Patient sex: F
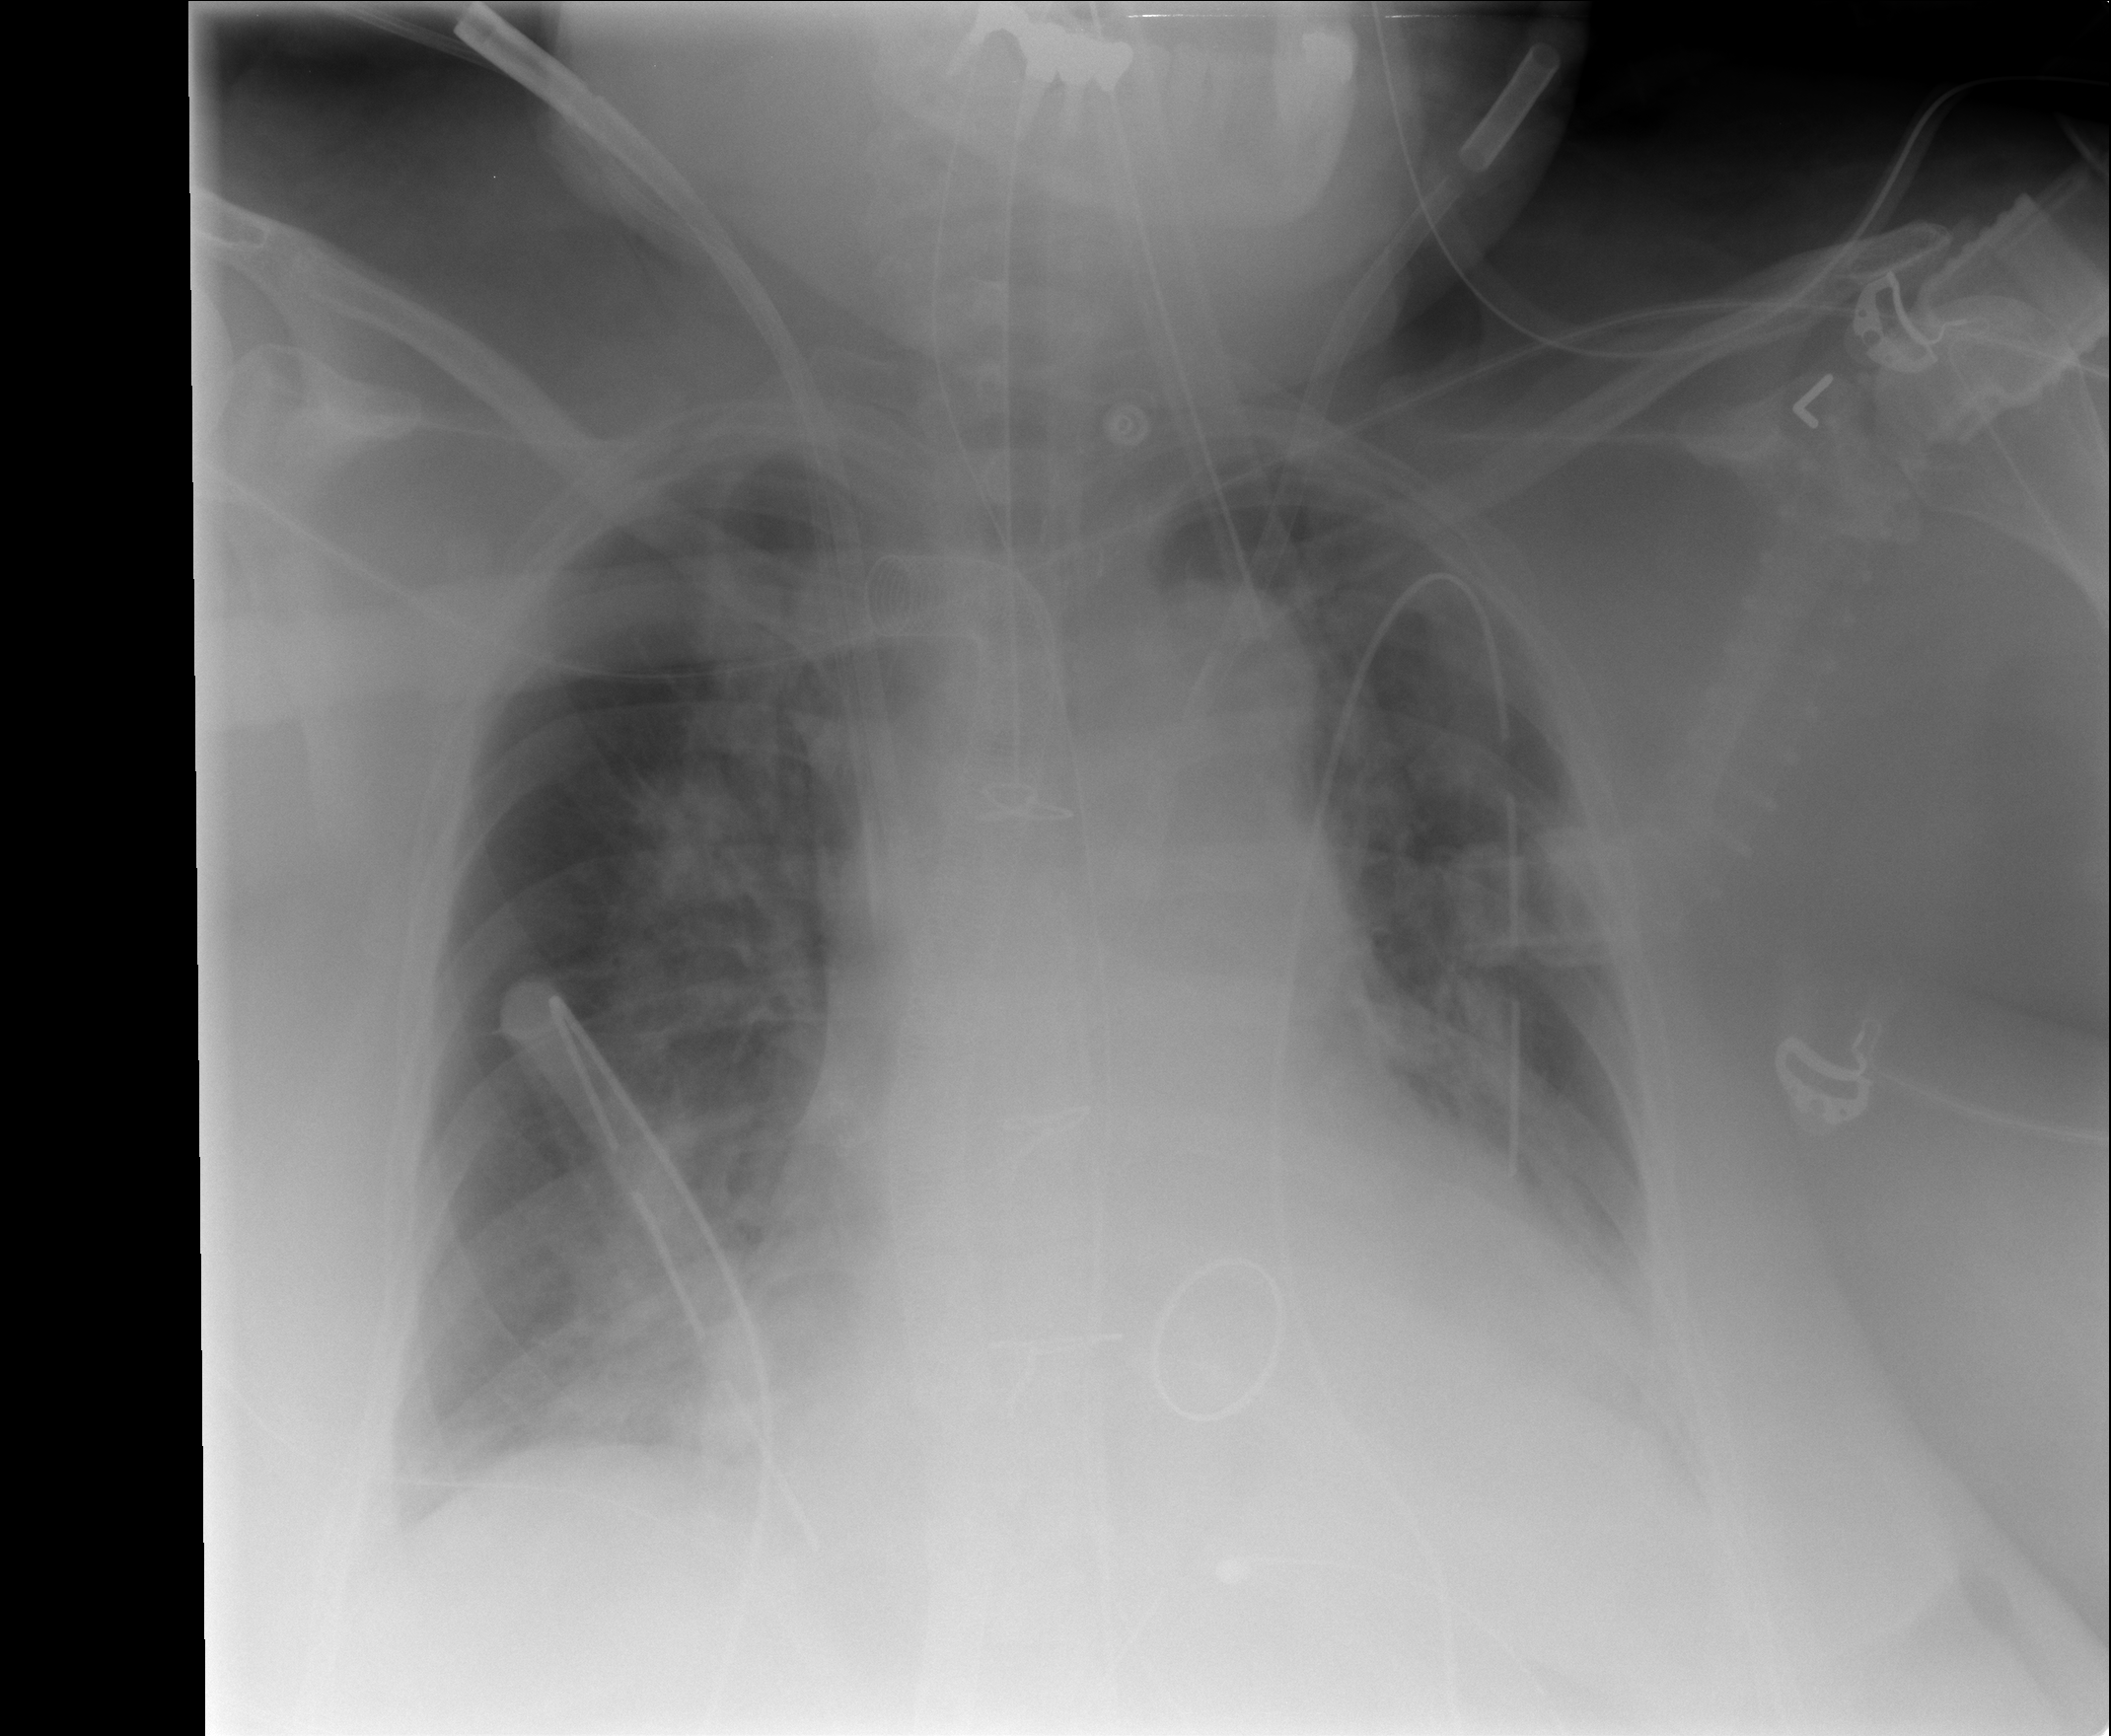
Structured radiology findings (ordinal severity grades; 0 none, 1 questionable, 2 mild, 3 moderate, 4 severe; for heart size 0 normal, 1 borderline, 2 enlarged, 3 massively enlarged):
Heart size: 2
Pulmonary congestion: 2
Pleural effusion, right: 1
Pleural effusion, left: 2
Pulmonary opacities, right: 2
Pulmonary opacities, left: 2
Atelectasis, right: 1
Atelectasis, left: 2